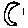
Label: moon